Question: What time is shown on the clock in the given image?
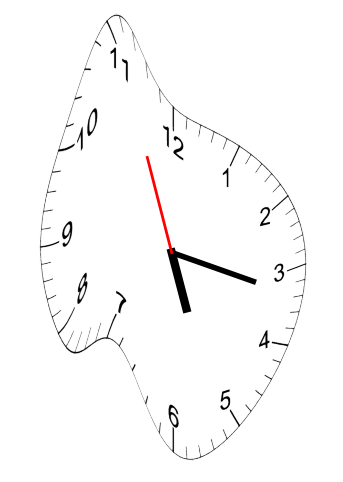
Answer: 05:16:56